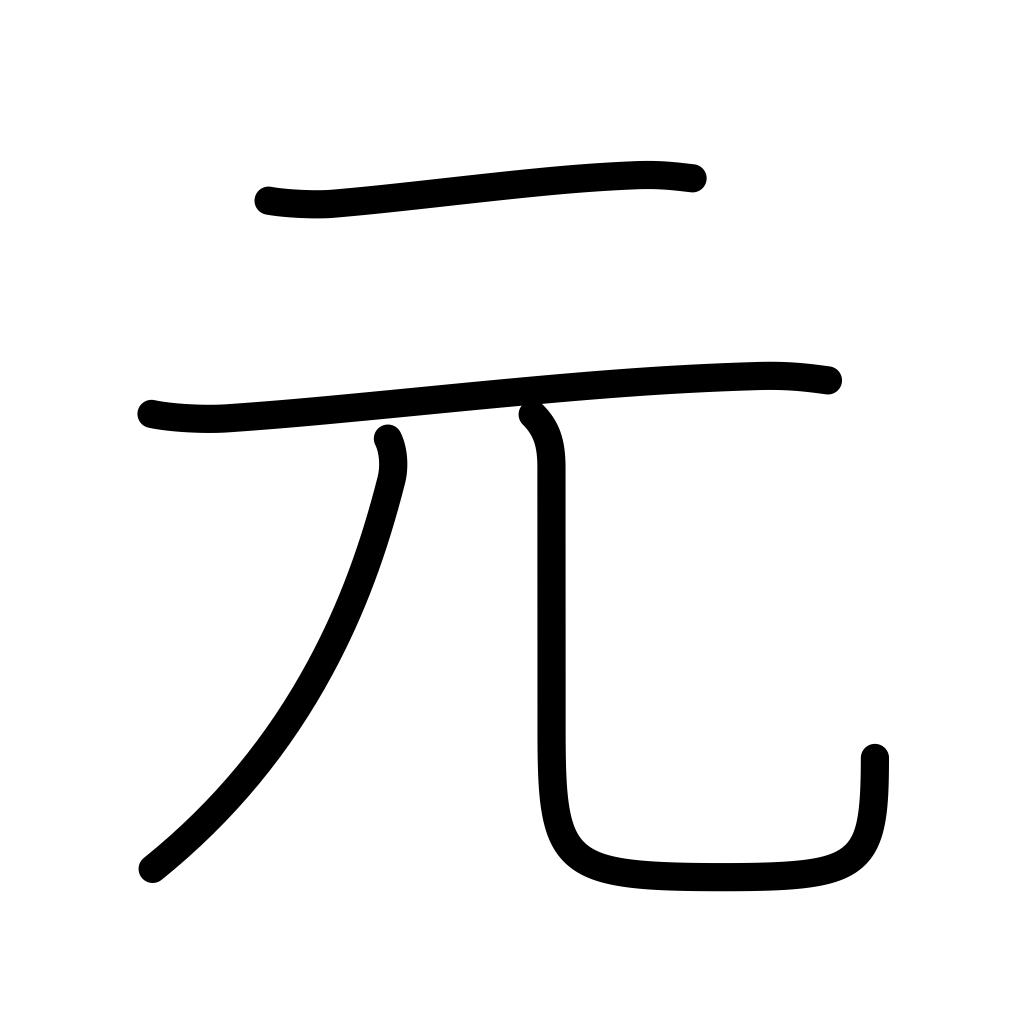
Meaning: beginning, former time, origin